Question: I need a sanity check-
as I understand it, Firefox now supports mp4 video, so only one type of video file is needed by html5 players, ie no more:
src="movie.mp4" type="video/mp4"
src="movie.ogg" type="video/ogg"
Just
src="movie.mp4" type="video/mp4"
(I am going to use videojs).
I checked also on <URL>

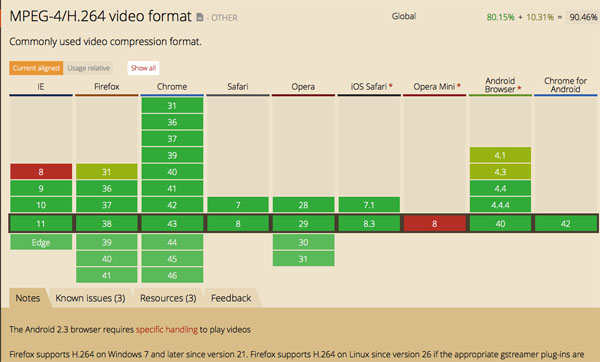
Answer: Unfortunately, I don't think it is this simple - this link from Mozilla gives the best up to date picture in my experience, but as you are aware things change constantly so it is worth checking several sources:
- <URL>
You also need to be aware of some subtleties even when mp4 is supported:
- - -
Some links for CENC and DASH:
- <URL>